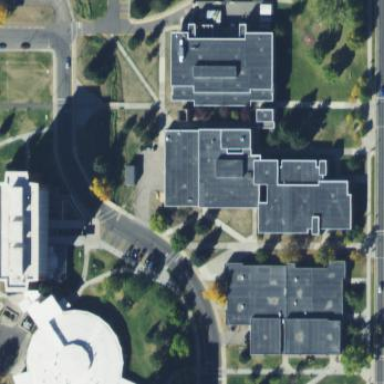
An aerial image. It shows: University building.